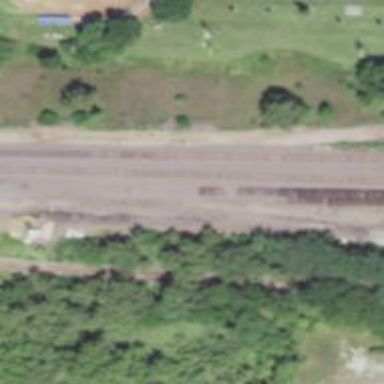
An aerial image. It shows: Railway yard.